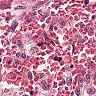
Metastatic tissue present: no